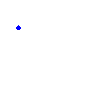
Particle: pion